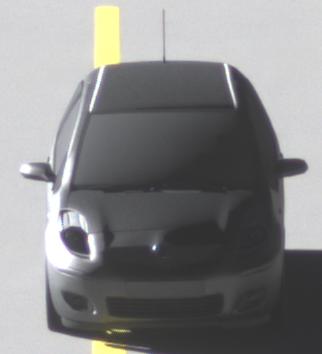
Make: Toyota
Model: Yaris 1.0
Detailed model: Yaris (XP13)
Model produced from: 2011/10
Model produced until: 2014/08
Doors: 3
Color: gray
Road condition: dry road
Daytime: morning or afternoon
Contrast: high contrast